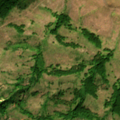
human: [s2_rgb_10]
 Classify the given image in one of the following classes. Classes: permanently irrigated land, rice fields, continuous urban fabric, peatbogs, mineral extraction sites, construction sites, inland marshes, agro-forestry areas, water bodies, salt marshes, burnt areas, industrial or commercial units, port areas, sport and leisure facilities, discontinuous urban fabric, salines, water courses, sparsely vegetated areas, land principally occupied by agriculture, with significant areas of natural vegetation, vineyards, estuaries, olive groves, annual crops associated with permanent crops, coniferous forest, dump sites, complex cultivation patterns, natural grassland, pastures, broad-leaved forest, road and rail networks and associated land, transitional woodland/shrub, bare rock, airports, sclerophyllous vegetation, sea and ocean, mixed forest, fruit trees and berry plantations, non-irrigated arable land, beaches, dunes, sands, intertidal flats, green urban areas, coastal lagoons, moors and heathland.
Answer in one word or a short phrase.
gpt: pastures, broad-leaved forest, natural grassland, transitional woodland/shrub